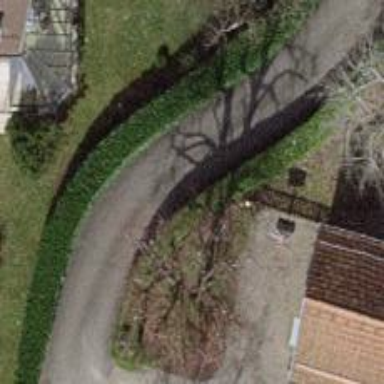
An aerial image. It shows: Hedge acting as barrier.